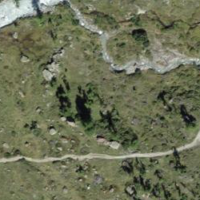
EUNIS habitat code: 23
Species observed at this site:
Arnica montana